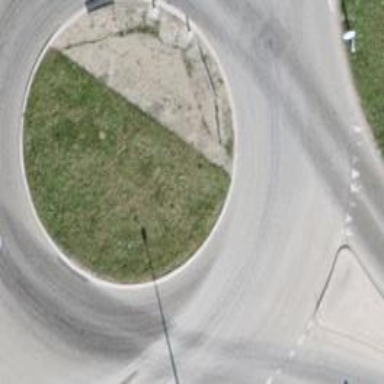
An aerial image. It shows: Secondary road leading to roundabout.